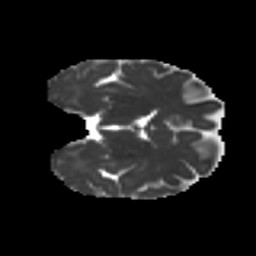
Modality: MD
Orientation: coronal
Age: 42
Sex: female
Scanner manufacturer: ge
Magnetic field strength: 3 T
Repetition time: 7.8 s
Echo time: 0.0606 s